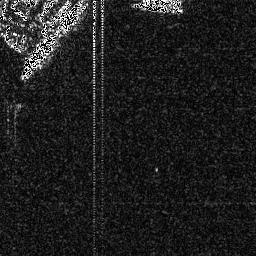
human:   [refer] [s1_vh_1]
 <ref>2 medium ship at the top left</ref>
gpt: <box>[[7, 14, 21, 31, 0]], [[20, 0, 33, 13, 0]]</box>